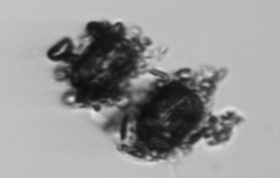
Label: Thalassiosira_TAG_external_detritus